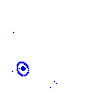
Particle: pion